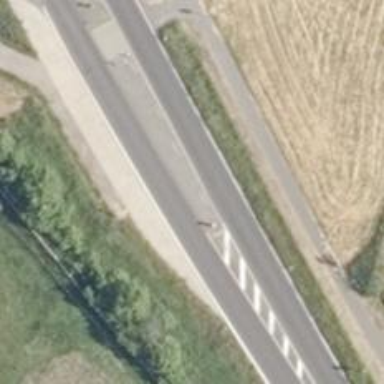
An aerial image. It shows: Secondary road with asphalt surface.